九年级 · 解析几何
已知二次函数 $y=a x^{2}+b x+c$ 的图象如图, 对称轴为直线 $x=1$, 则以下结论正确的是

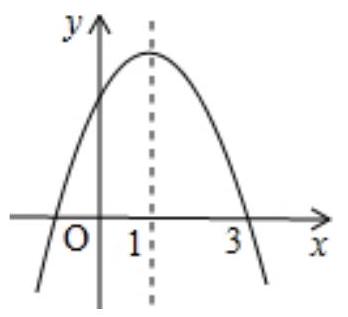
A. $a c>0$
B. $c-5 b<0$
C. $2 a-b=0$

D. 当 $a=-1$ 时, 抛物线的顶点坐标为 $(1,5)$

答案: B
解析: 根据图象可判断 $a$ 和 $c$ 的符号，即可判断 $\mathrm{A}$; 根据图象可知抛物线与 $x$ 轴的一个交

点为 $(3,0)$, 即可得出 $9 a+3 b+c=0$, 再根据抛物线对称轴为直线 $x=1$, 即 $-\frac{b}{2 a}=1$, 且可判断出 $b>0$, 通过整理可得出 $c-5 b=-\frac{7 b}{2}$, 即可判断 $\mathrm{B}$; 由 $-\frac{b}{2 a}=1$, 即可判断 $\mathrm{C}$; 由 $a=-1$,可求出 $b 、 c$ 的值, 即得出拋物线解析式, 再变为顶点式, 即可判断 D.

【详解】解: 根据图象可知, 该二次函数开口向下,

$\therefore a<0$,

该二次函数与 $y$ 轴交点在 $x$ 轴上方，

$\therefore c>0$,

$\therefore a c<0$, 故 A 选项错误, 不符合题意;

$\because$ 该抛物线与 $x$ 轴的一个交点为 $(3,0)$,

$\therefore 9 a+3 b+c=0$,

$\because$ 对称轴为直线 $x=1$, 即 $-\frac{b}{2 a}=1$,

$\therefore a=-\frac{b}{2}$,

$\therefore 9 \times\left(-\frac{b}{2}\right)+3 b+c=0$, 即 $c-\frac{3 b}{2}=0$

$\therefore c-5 b=-\frac{7 b}{2}$.

$\because a<0$,

$\therefore b>0$,

$\therefore-\frac{7 b}{2}<0$,

$\therefore c-5 b<0$, 故 B 选项正确, 符合题意;

$\because-\frac{b}{2 a}=1$,

$\therefore 2 a+b=0$, 故 C 选项错误, 不符合题意;

当 $a=-1$ 时, 即 $\left\{\begin{array}{c}-\frac{b}{2 \times(-1)}=1 \\ 9 \times(-1)+3 b+c=0\end{array}\right.$,

解得: $\left\{\begin{array}{l}b=2 \\ c=3\end{array}\right.$,

$\therefore$ 该二次函数解析式为 $y=-x^{2}+2 x+3$, 改为顶点式为 $y=-(x-1)^{2}+4$,

$\therefore$ 拋物线顶点坐标为 $(1,4)$, 故 D 选项错误，不符合题意;

故选 B.

【点睛】本题考查二次函数的图象和性质, 二次函数图象与系数的关系. 熟练掌握二次函数的图象和性质是解答本题的关键.